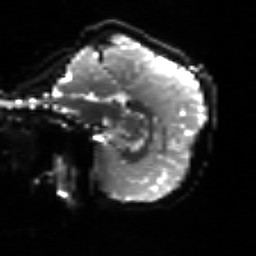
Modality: sbref
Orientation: sagittal
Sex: male
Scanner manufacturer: siemens
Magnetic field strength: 3 T
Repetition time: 5 s
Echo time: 0.071 s